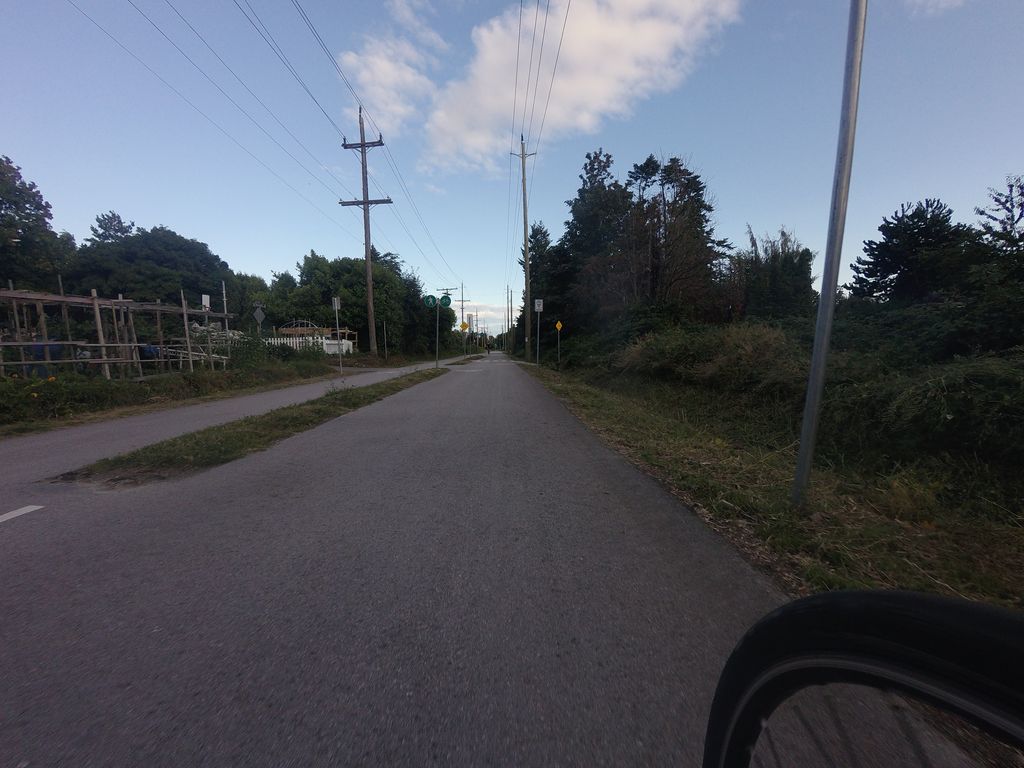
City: vancouver